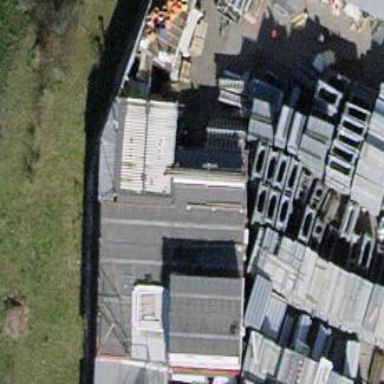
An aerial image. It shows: Shed.